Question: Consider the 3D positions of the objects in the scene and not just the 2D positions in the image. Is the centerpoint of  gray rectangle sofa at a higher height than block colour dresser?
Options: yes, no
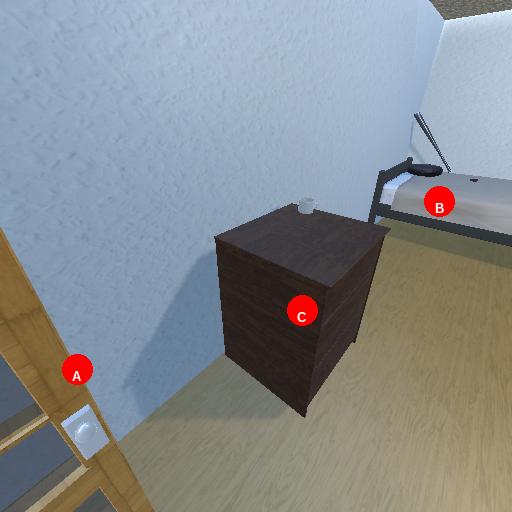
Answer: yes